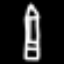
Label: pencil